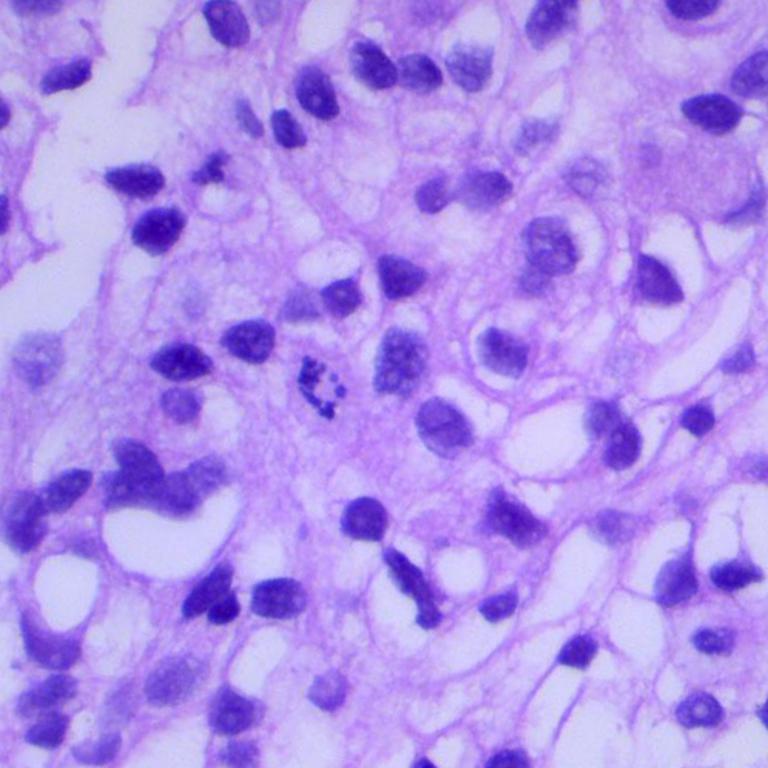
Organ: lung
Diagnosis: squamous carcinomas